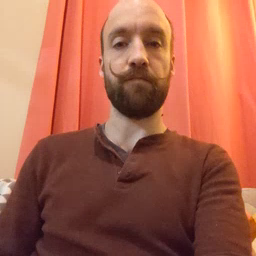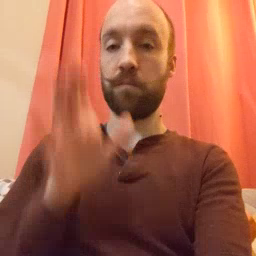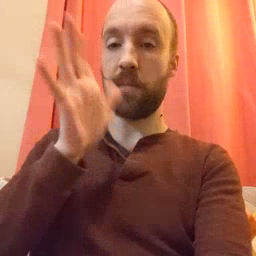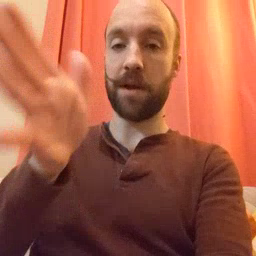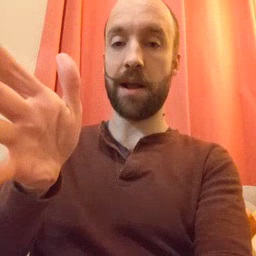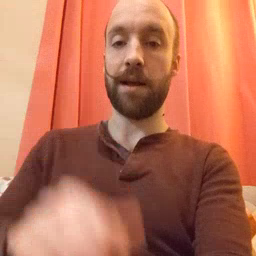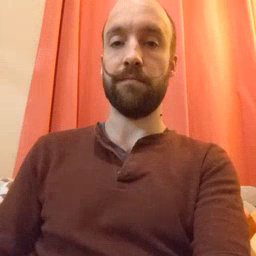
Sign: grandma